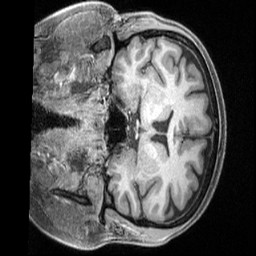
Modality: T1w
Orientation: coronal
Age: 34
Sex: female
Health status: ill
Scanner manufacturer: siemens
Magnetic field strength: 3 T
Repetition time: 2.4 s
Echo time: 0.00222 s